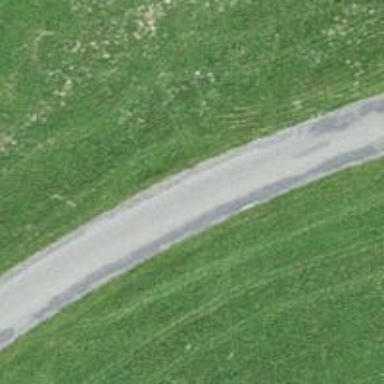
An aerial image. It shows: Unclassified road with paved surface.